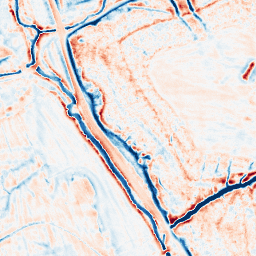
Category: edge_preserving
Decomposition family: bilateral
Decomposition parameters: d: 15
sigma_color: 25
sigma_space: 75
Upsampling method: sinc_blackman
Upsampling parameters: scale: 4
kernel_size: 16
Upsampling scale: 4